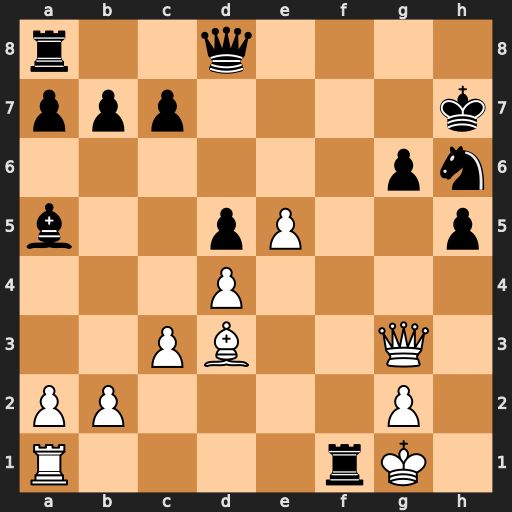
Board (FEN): r2q4/ppp4k/6pn/b2pP2p/3P4/2PB2Q1/PP4P1/R4rK1
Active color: w
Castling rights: -
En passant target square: -
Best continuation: Rxf1 Ng4 Rf6